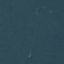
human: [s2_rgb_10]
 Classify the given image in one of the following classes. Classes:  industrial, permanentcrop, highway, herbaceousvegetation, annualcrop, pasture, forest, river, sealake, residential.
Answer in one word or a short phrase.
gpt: Forest